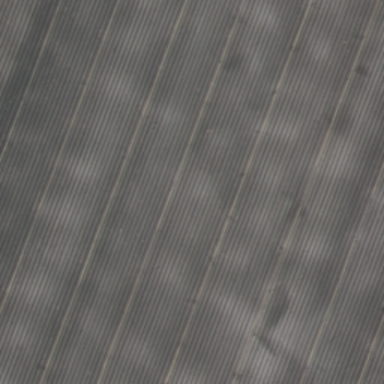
There is a piece of formland .